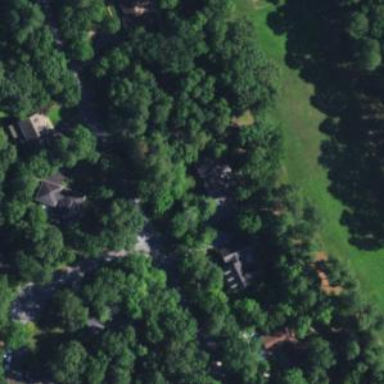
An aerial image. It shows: Serene woodland landscape.